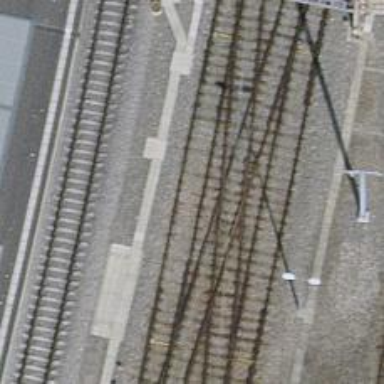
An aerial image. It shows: Single-track electrified railway service yard with contact line for trains.